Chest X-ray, PA view. Patient: 17 years old, sex M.
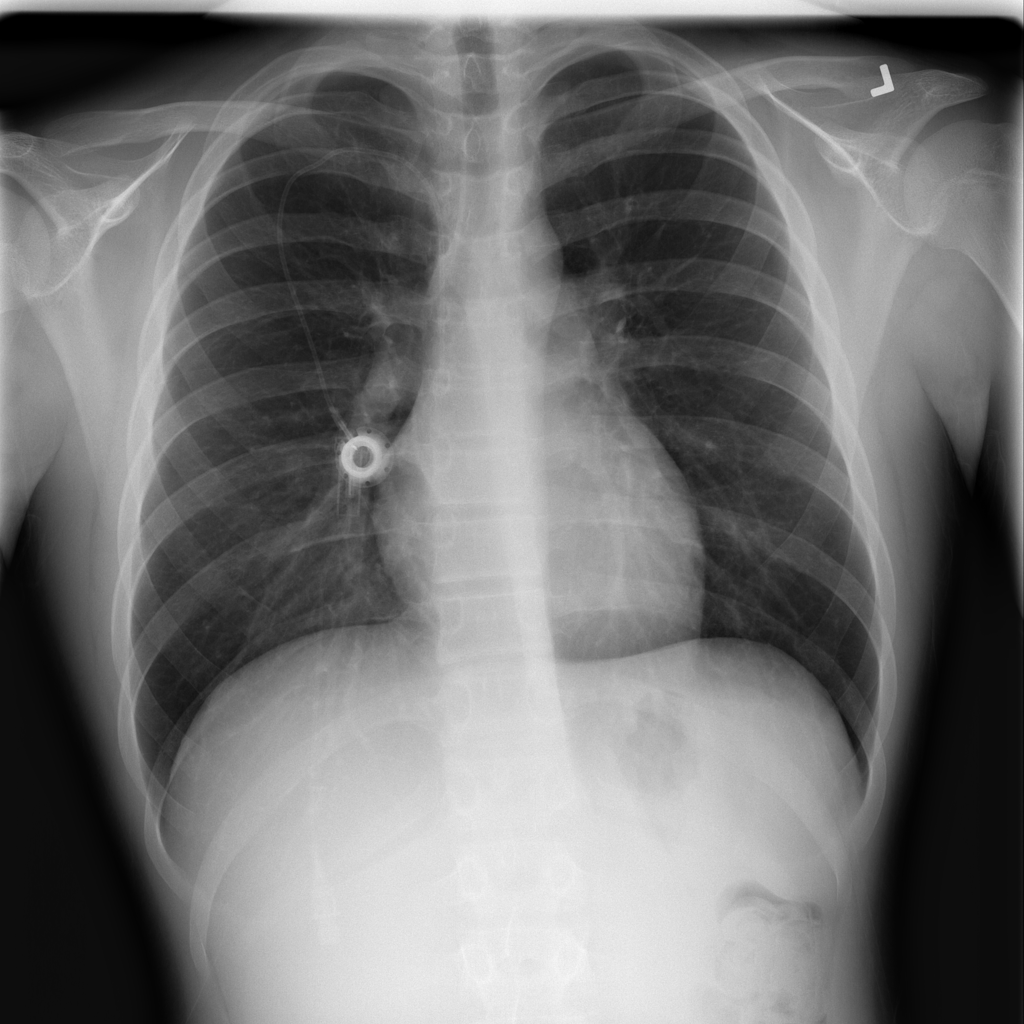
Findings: No Finding